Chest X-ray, AP view. Patient: 20 years old, sex M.
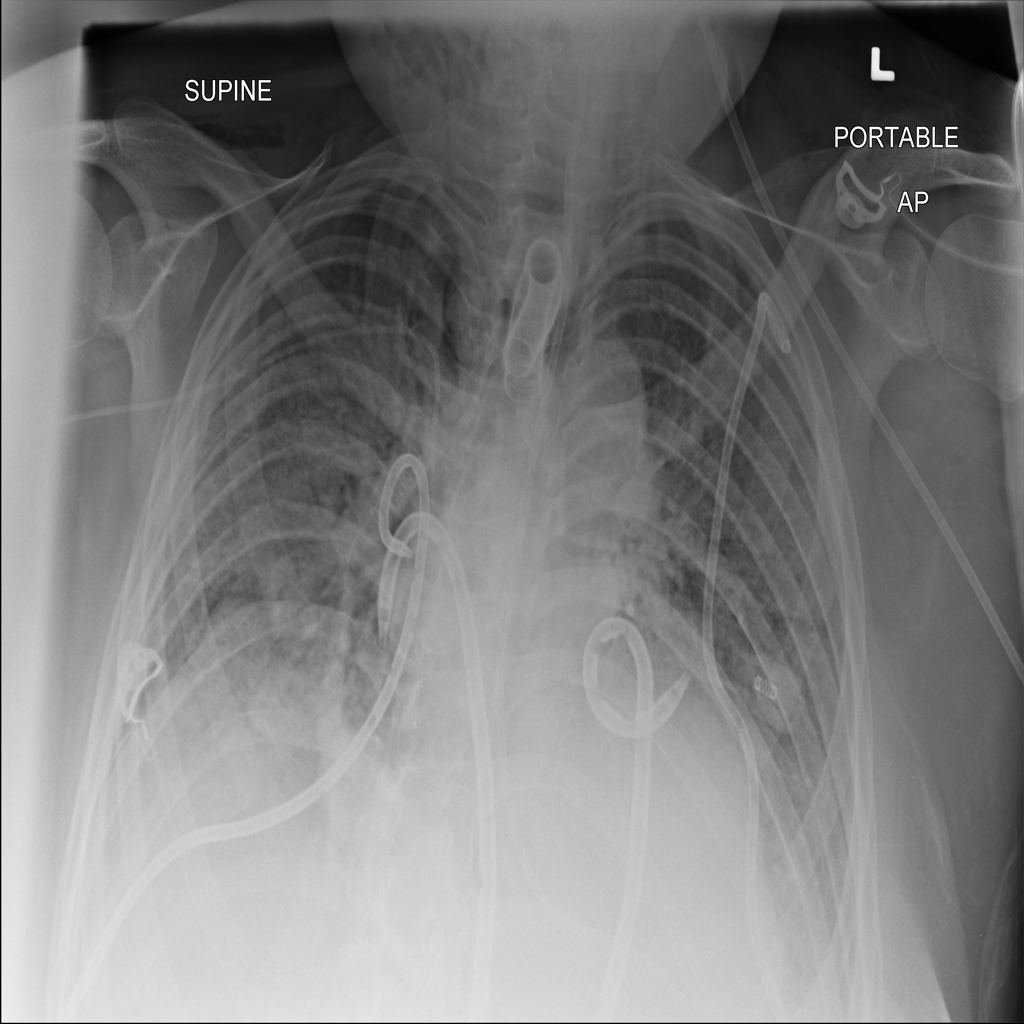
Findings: Effusion